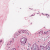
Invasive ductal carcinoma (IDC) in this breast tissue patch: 0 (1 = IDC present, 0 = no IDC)